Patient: sex M, age 31
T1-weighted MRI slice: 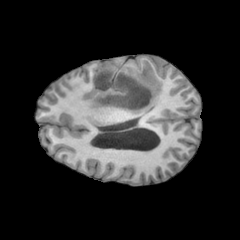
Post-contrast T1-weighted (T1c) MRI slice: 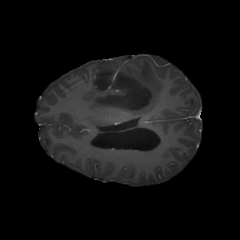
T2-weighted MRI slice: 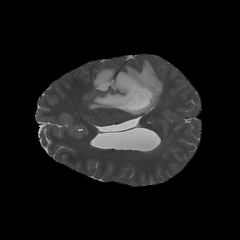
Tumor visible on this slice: yes
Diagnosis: Astrocytoma, IDH-mutant
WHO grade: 3